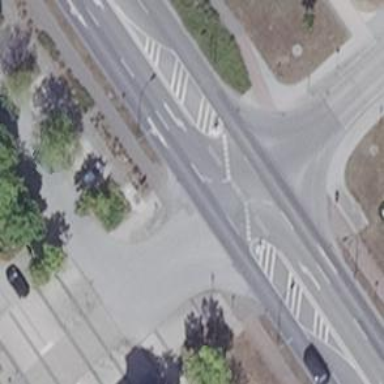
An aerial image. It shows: Primary highway with sidewalks on both sides and cycle track.